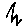
Label: zigzag